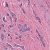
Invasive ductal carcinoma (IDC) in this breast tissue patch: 1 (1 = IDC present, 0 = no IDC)